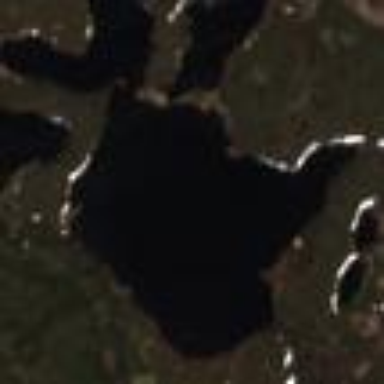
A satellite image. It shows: Serene lake.